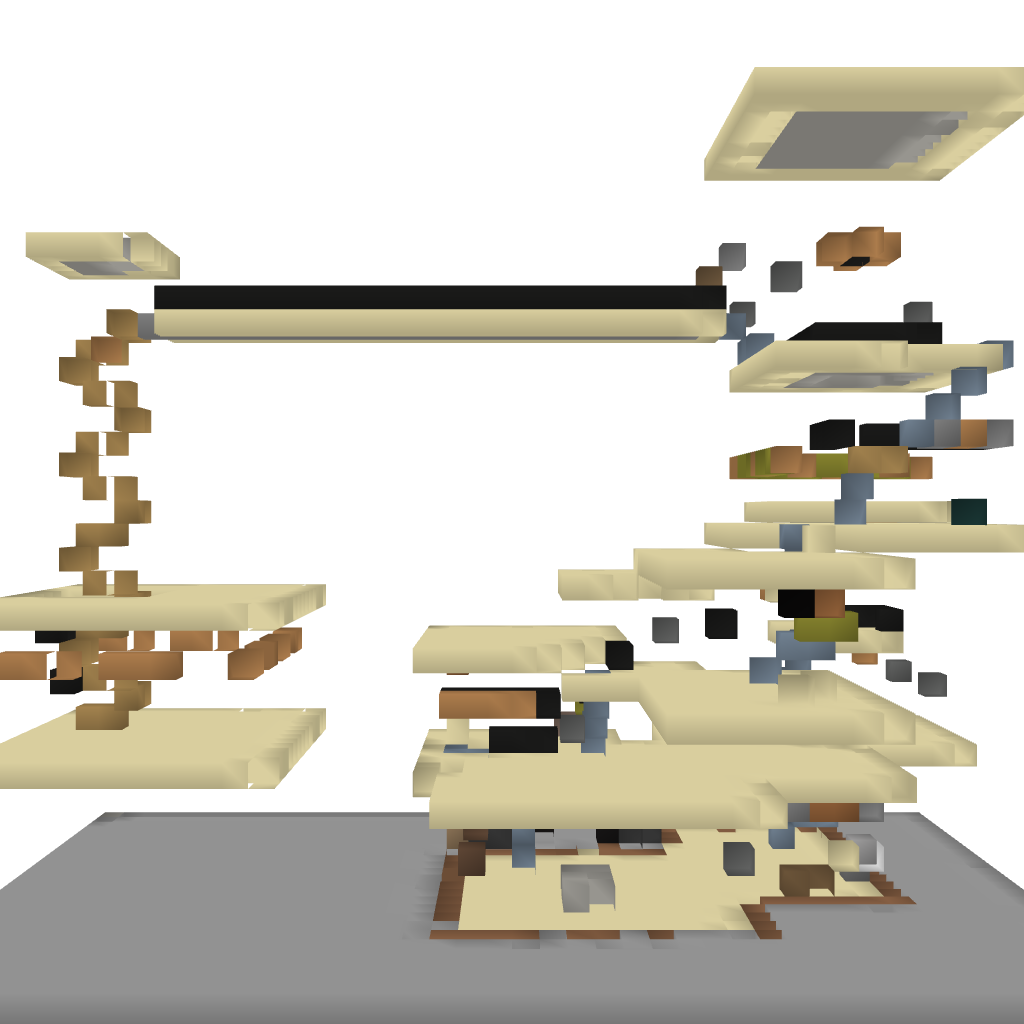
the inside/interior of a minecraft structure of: Unamed House